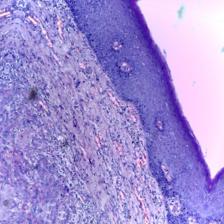
Diagnosis: OSCC